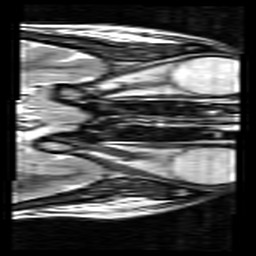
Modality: T2w
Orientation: axial
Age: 32
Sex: female
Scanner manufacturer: siemens
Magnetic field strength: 3 T
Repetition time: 7 s
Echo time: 0.085 s